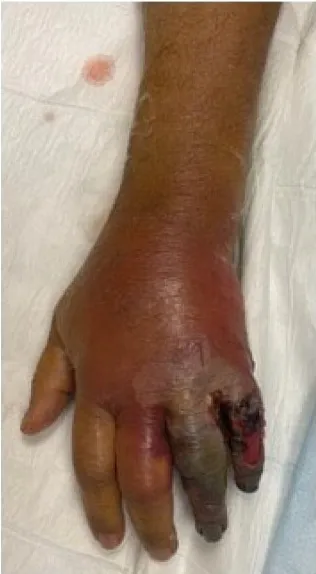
Wet gangrene of the little and ring fingers on initial presentation, with diffuse swelling reaching the palm. (A) Dorsal.
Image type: medical_photograph (skin_photograph)